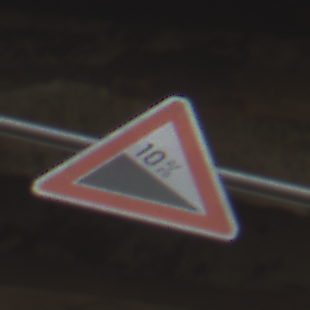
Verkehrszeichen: Gefaelle10
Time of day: Midday
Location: Roofed (Beach)
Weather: Overcast
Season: NotSpecified
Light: Natural